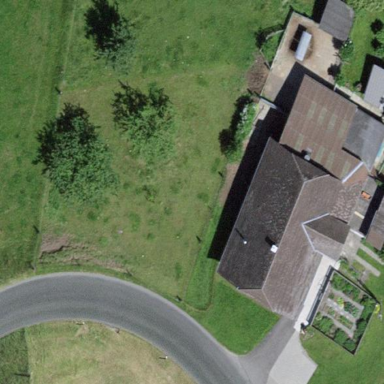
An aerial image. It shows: Farm building.